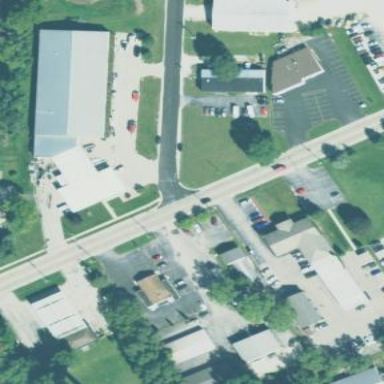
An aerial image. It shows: Retail area.